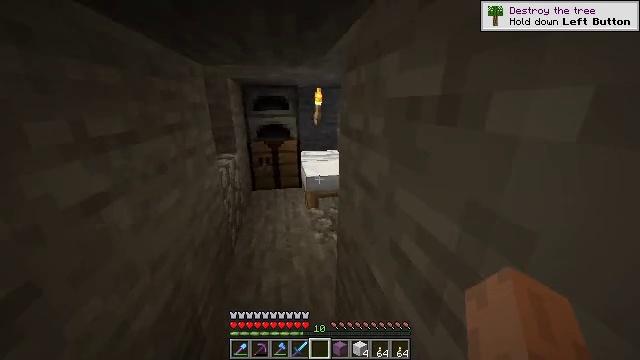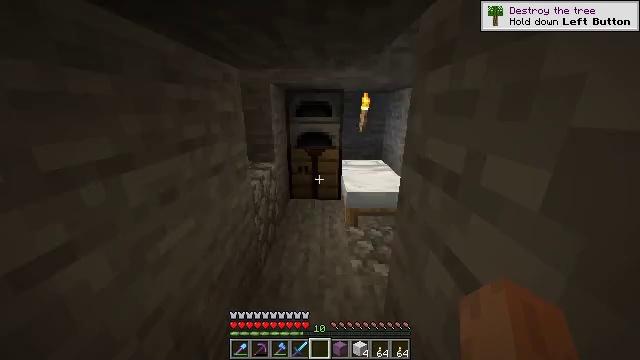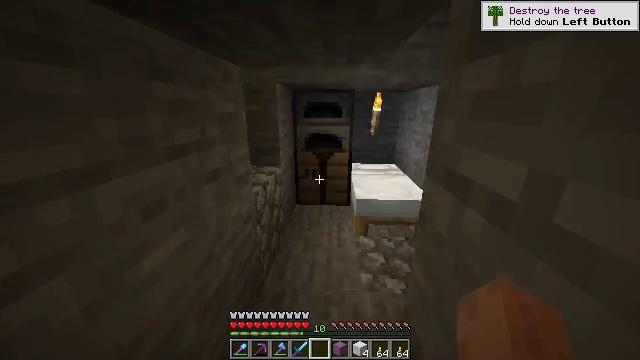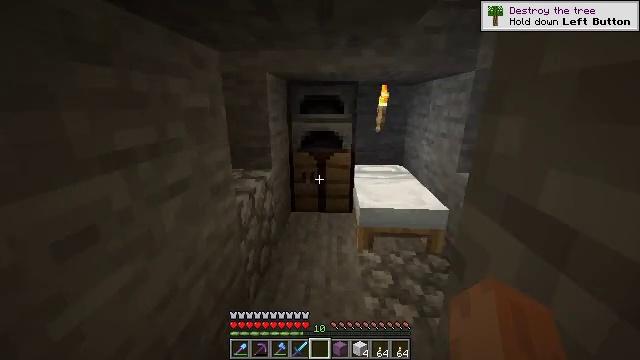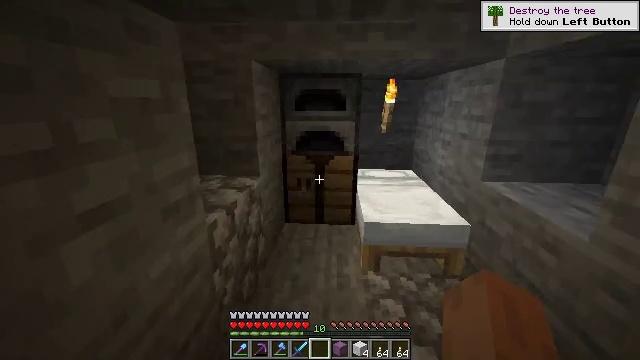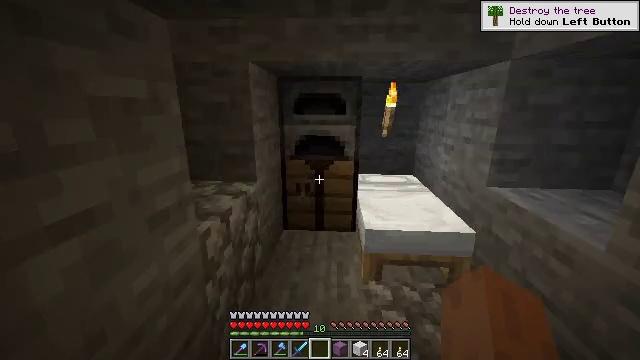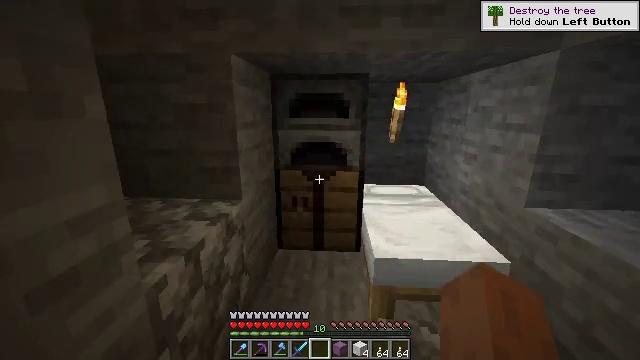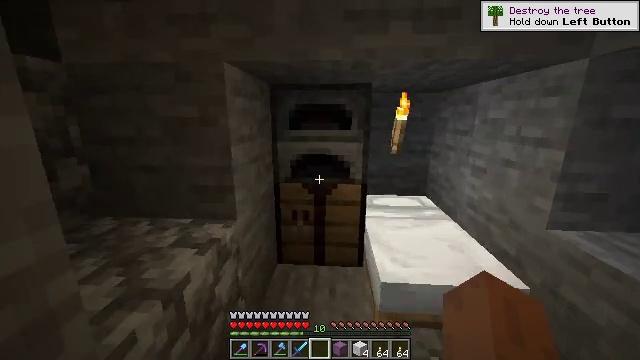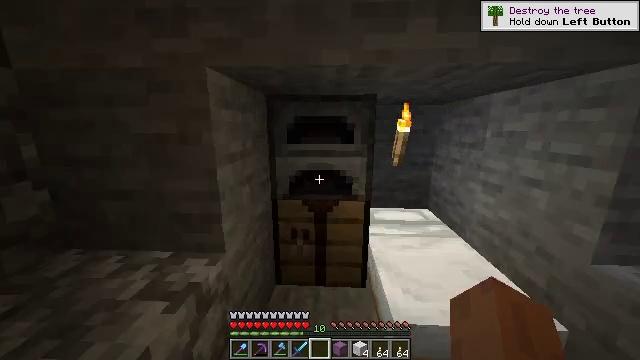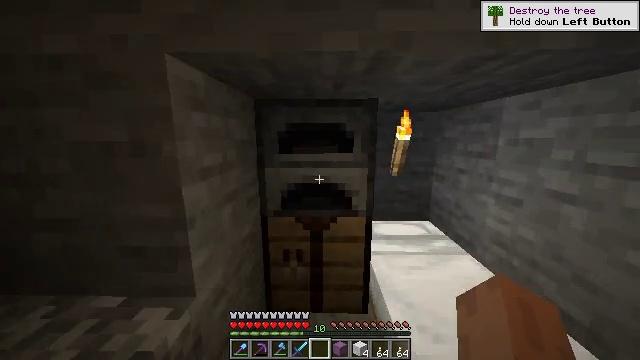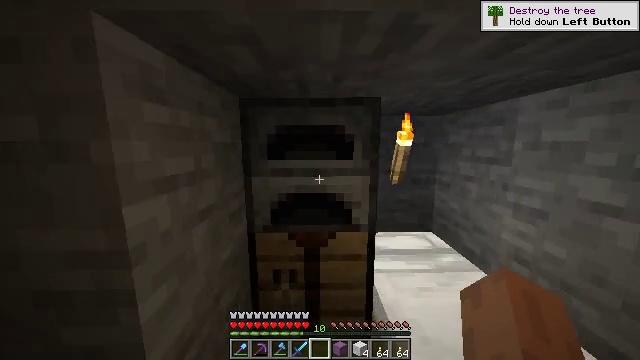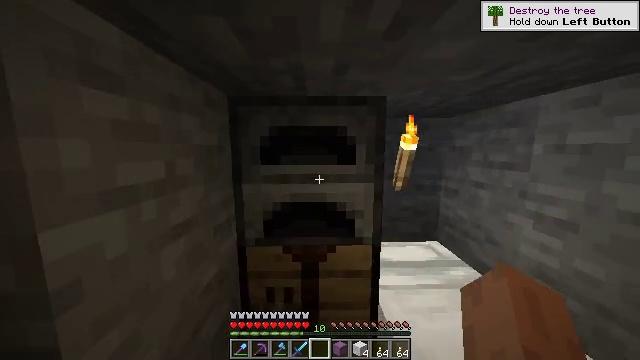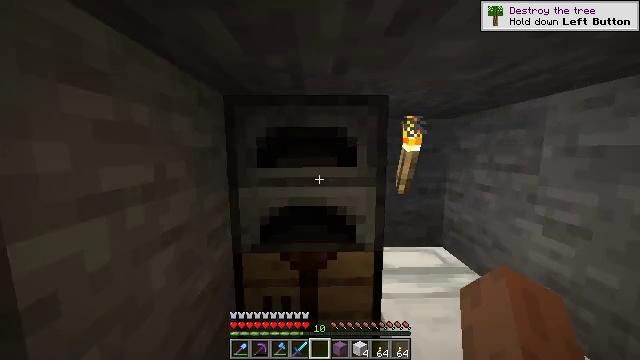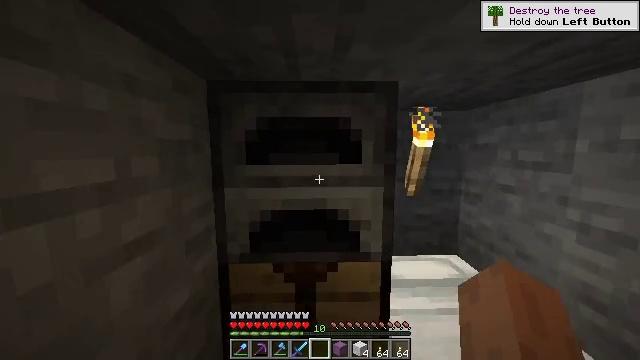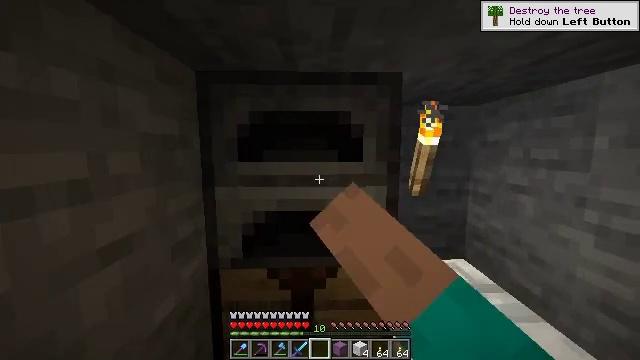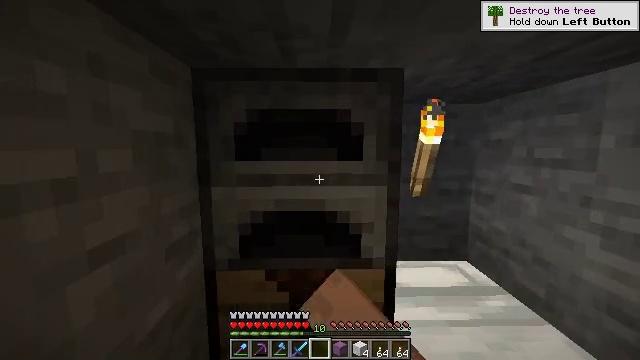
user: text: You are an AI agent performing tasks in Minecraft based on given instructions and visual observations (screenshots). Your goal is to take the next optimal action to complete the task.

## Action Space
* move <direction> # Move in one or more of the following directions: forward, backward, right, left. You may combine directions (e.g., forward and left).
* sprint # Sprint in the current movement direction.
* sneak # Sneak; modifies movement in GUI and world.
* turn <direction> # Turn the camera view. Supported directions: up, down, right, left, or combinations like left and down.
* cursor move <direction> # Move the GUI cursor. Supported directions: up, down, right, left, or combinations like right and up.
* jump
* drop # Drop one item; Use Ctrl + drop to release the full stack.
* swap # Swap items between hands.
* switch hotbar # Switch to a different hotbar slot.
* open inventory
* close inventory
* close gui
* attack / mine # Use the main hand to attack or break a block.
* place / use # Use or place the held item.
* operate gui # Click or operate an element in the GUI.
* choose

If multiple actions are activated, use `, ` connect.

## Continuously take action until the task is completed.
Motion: motion action
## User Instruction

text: Collect the oak door by breaking it.
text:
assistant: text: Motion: move forward, turn left
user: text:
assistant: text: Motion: move forward, turn left
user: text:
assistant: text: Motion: move forward
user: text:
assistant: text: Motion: move forward
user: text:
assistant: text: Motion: move forward, sprint, turn up
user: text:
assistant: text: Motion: move forward, sprint, turn up
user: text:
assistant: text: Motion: move forward, sprint, turn up
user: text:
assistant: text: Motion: move forward, sprint, turn up
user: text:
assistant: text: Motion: move forward, sprint, turn right and up
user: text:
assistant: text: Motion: move forward, turn right and up
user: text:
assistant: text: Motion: turn up
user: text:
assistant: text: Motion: no_op
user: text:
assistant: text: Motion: use / place
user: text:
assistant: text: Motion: use / place
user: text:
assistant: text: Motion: use / place
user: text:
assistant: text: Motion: no_op
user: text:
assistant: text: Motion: no_op
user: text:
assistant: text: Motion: no_op
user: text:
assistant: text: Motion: no_op
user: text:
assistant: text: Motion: no_op
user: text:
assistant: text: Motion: no_op
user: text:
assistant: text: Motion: no_op
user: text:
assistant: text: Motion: no_op
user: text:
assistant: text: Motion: no_op
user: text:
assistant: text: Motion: no_op
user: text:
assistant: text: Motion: turn left
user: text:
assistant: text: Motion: turn left
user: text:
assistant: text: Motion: turn left
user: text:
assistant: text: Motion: sneak, turn left
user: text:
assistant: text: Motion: sneak